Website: walmart
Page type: account-selection
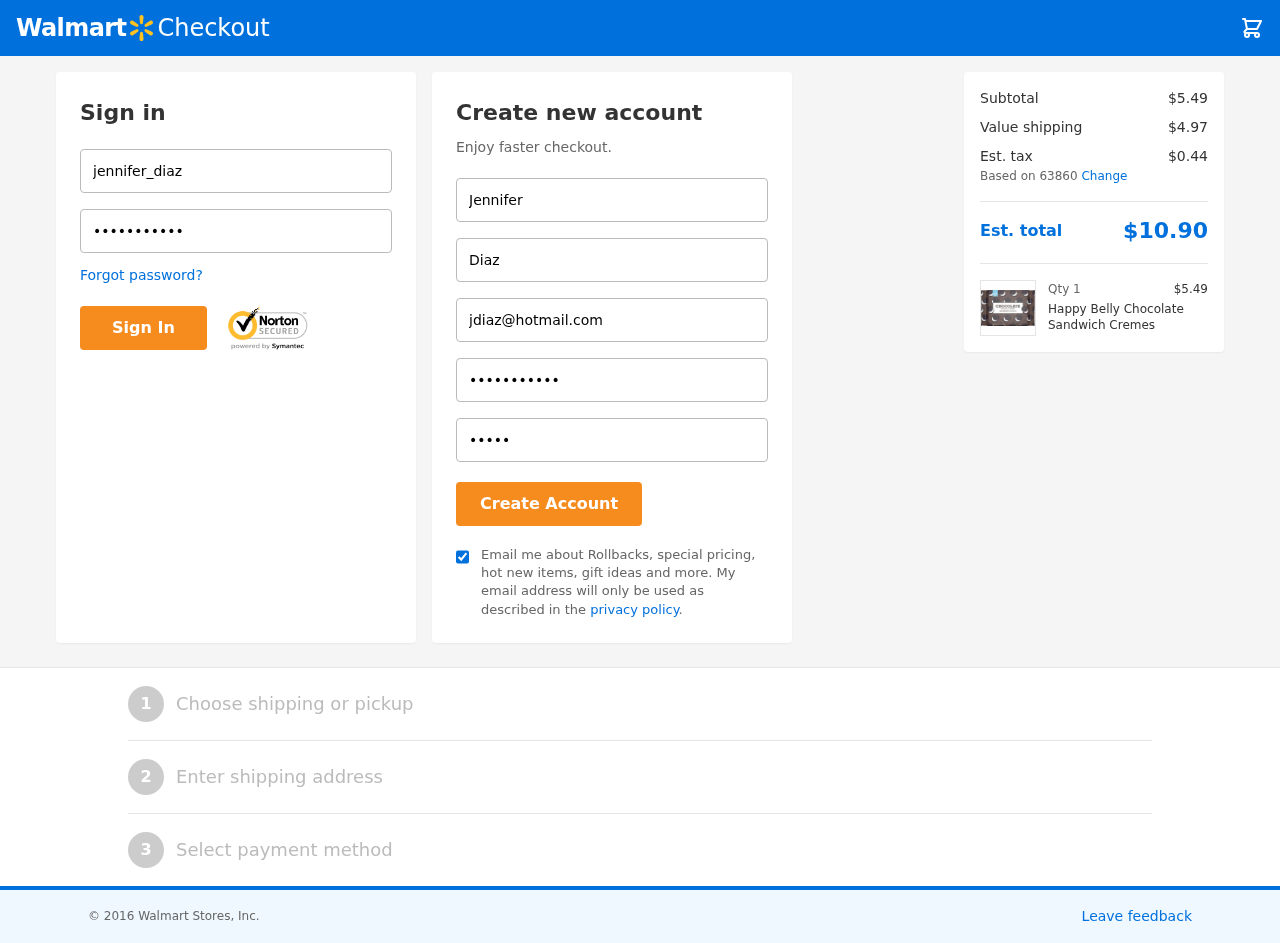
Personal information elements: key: PII_EMAIL
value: jdiaz@hotmail.com
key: PII_FIRSTNAME
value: Jennifer
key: PII_LASTNAME
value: Diaz
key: PII_LOGIN_USERNAME
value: jennifer_diaz
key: PII_POSTCODE
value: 63860
Product elements: key: PRODUCT1_NAME
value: Happy Belly Chocolate Sandwich Cremes
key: PRODUCT1_PRICE
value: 5.49
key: PRODUCT1_QUANTITY
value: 1
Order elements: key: ORDER_SUBTOTAL
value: $5.49
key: ORDER_SHIPPING_COST
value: $4.97
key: ORDER_TAX
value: $0.44
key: ORDER_TOTAL
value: $10.90